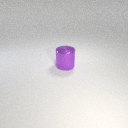
large purple metal cylinder